Question: I have created a UIViewController. Within this view controller I have a container view.
In the code I instantiate the container view like so:
'''
var answerButtons: AnswerButtonsViewController!
override func viewDidLoad() {
super.viewDidLoad()
answerButtons = AnswerButtonsViewController()
answerButtons.delegate = self
println(answerButtons.name) // This prints out the correct string
println(answerButtons.answerOne) // This prints out nil
println(answerButtons.buttons) // This prints out an empty array
retrieveSelectedCategory(selectedCategory!)
}
'''
However the container view is definitely instantiate because within the container view class I set the background color of the UIButton's and this displays correctly within my app.
Here is the code from my container view:
'''
@IBOutlet var answerOne: UIButton!
@IBOutlet var answerTwo: UIButton!
@IBOutlet var answerThree: UIButton!
@IBOutlet var answerFour: UIButton!
@IBOutlet var answerFive: UIButton!
@IBOutlet var answerSix: UIButton!
@IBOutlet var answerSeven: UIButton!
@IBOutlet var answerEight: UIButton!
var buttons: Array<UIButton> = []
var name = "Is this set"
var delegate: AnswerButtonsViewControllerDelegate?
override func viewWillAppear(animated: Bool) {
addAnswerButtonsToArray()
buttons.map(customiseButtons)
}
func addAnswerButtonsToArray() {
buttons.append(answerOne)
buttons.append(answerTwo)
buttons.append(answerThree)
buttons.append(answerFour)
buttons.append(answerFive)
buttons.append(answerSix)
buttons.append(answerSeven)
buttons.append(answerEight)
}
func customiseButtons(button: UIButton) {
button.layer.cornerRadius = 5
button.setTitleColor(UIColor.blackColor(), forState: .Normal)
button.backgroundColor = GSNColor.veryLightGrayColor()
var title: String! = button.titleLabel?.text
title.replaceRange(title.startIndex...title.startIndex, with: String(title[title.startIndex]).capitalizedString)
button.titleLabel?.text = title
}
@IBAction func answerButtonPressed(sender: UIButton) {
delegate?.answerButtonPressed(sender)
}
'''
Also the IBAction of the buttons work.
So I can't understand why my property answerButtons is initiated and the name property is set ok. However the properties are nil when printed and the array empty. Yet the view is being displayed correctly.
Any insights would be much appreciated and if you need any more details please let me know.
Here is a picture of storyboard with the connections:

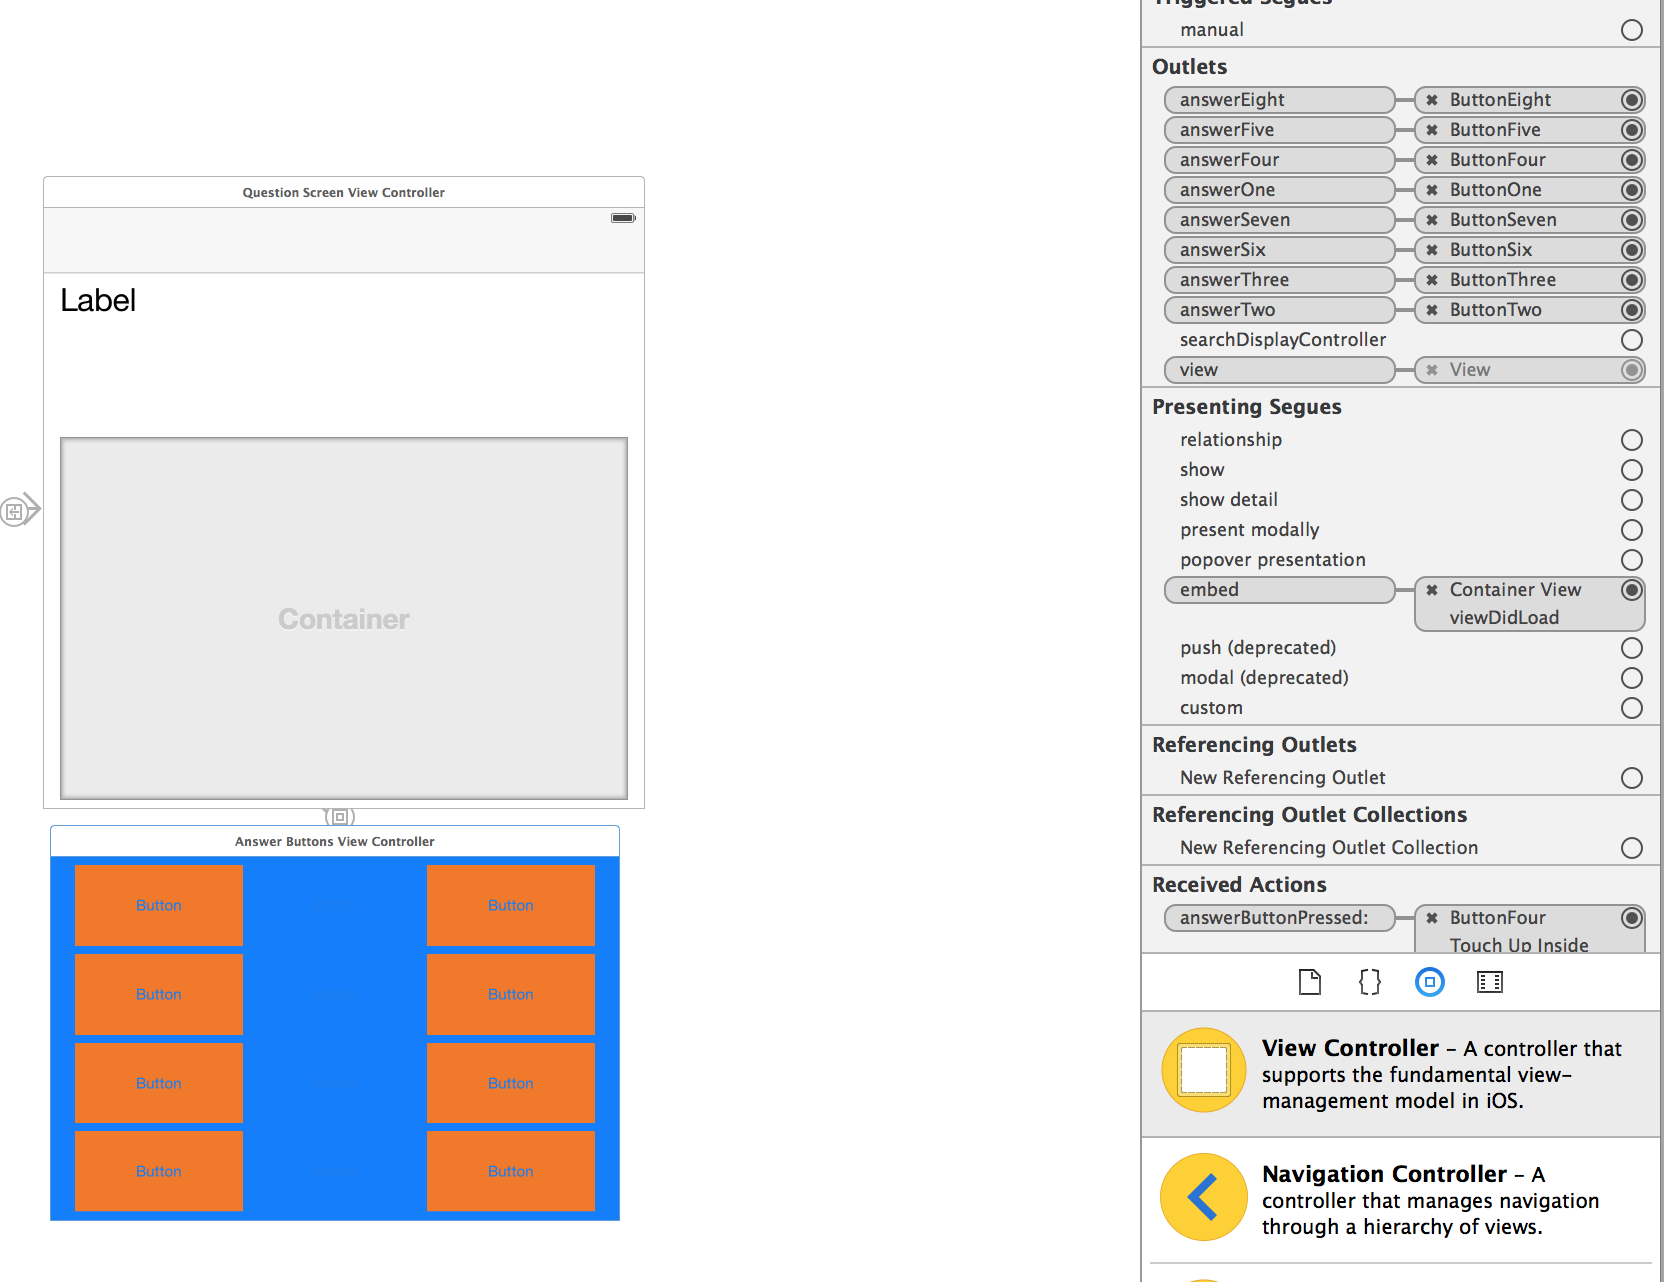
Answer: The controller embedded in the container view is instantiated at the same time that the controller with the container view is. You should not instantiate it yourself. You only need to get a reference to it. A controller in a container view is a child view controller of the controller whose subview is the container view. Instead of this,
'''
answerButtons = AnswerButtonsViewController() // this creates another instance that you never use, and is never on screen
'''
You should have this,
'''
answerButtons = self.childViewControllers[0] as AnswerButtonsViewController
'''